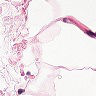
Metastatic tissue present: no